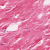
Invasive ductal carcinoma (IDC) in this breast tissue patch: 0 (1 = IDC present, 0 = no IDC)